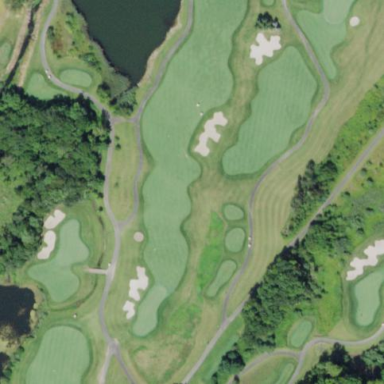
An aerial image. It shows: Golf fairway surrounded by grass.